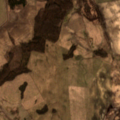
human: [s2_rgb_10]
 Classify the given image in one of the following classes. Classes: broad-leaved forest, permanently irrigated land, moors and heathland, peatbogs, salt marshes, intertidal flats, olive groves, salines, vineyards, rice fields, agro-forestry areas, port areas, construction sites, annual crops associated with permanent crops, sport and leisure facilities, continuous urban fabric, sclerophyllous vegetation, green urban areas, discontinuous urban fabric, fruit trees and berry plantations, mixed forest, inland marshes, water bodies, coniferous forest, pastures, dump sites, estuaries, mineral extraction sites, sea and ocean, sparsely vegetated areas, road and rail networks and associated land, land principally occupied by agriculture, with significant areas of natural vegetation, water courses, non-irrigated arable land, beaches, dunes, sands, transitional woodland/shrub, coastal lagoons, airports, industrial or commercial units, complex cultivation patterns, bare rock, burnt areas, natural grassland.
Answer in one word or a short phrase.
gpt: non-irrigated arable land, pastures, broad-leaved forest, mixed forest